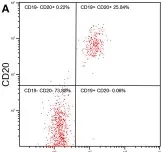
A peripheral blood flow cytometry immunophenotype showed depletion of CD20+ B lymphocytes in NBD patients with reduced-dosage rituximab treatment 100 mg IV once per week for 3 consecutive weeks. Peripheral blood flow cytometry immunophenotype in patient 1 before.
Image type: pathology (h&e)